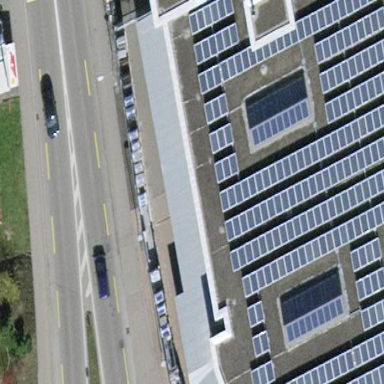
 consisting of solar photovoltaic panels."